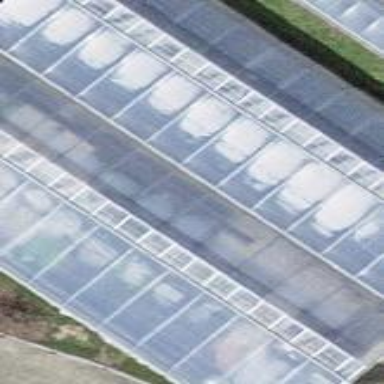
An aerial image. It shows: Greenhouse.